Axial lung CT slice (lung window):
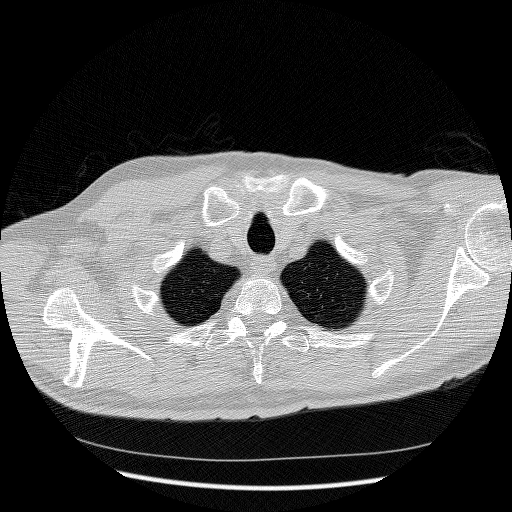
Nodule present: no